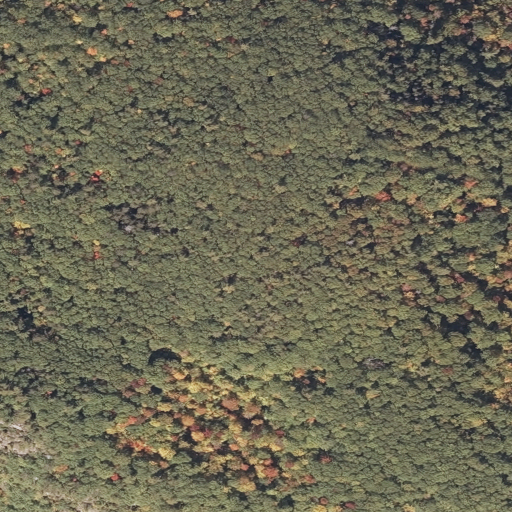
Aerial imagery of mountain in Maine named Oversett Mountain containing deciduous forest and mixed forest